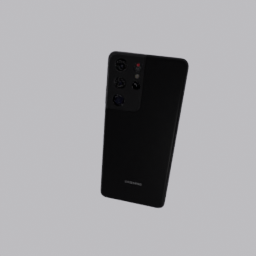
Label: electronics